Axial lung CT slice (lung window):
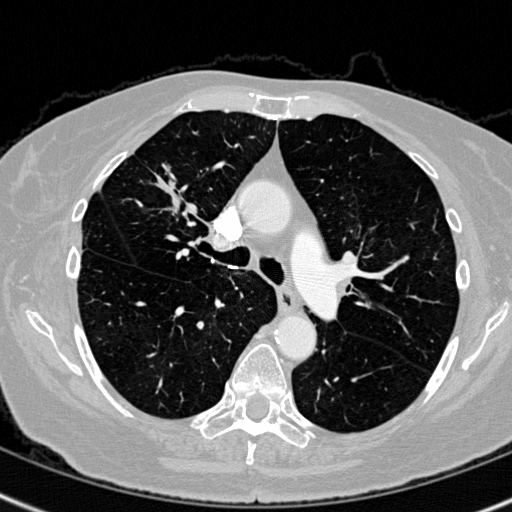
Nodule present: no